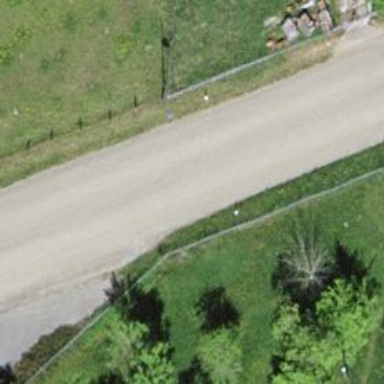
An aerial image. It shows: Secondary road.